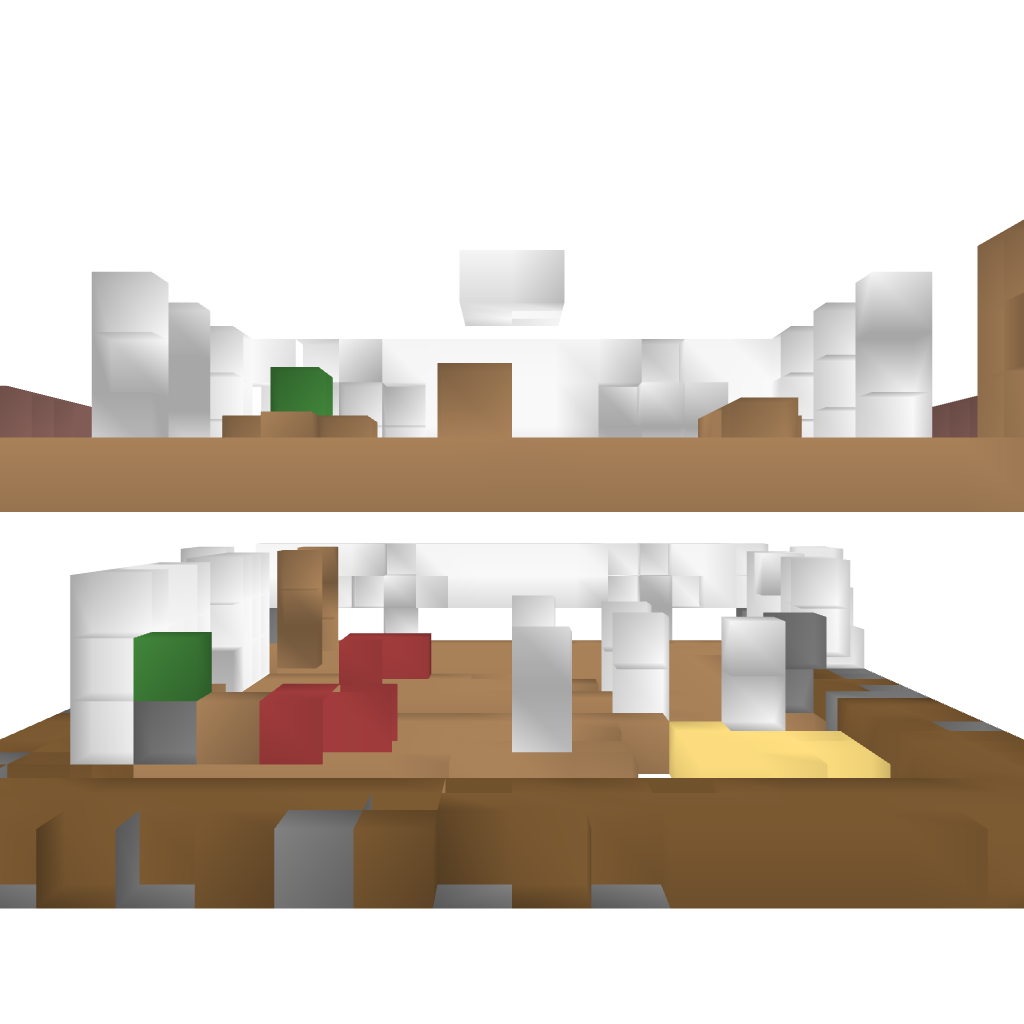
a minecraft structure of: S-Shaped House - Furnished bad low quality